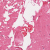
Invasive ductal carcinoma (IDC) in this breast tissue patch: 0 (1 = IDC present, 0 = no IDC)